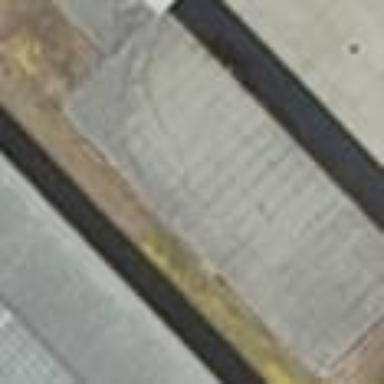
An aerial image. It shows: Farm auxiliary building with flat gray roof.